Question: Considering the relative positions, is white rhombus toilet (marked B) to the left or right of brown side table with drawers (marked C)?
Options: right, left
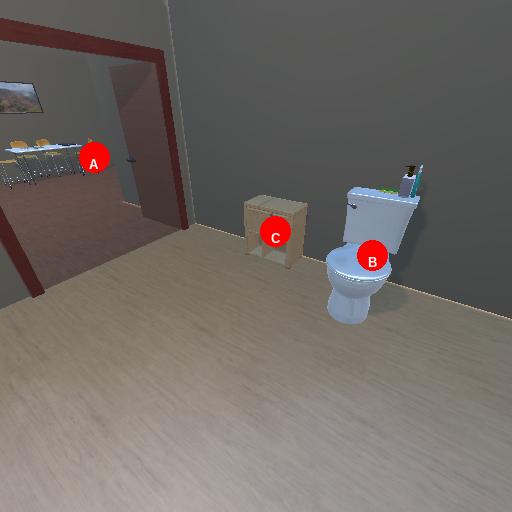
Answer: right